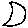
Label: moon